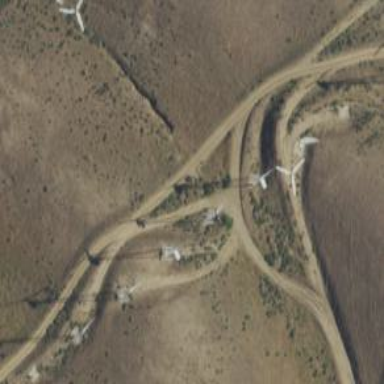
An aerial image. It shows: Wind generator is in the picture.